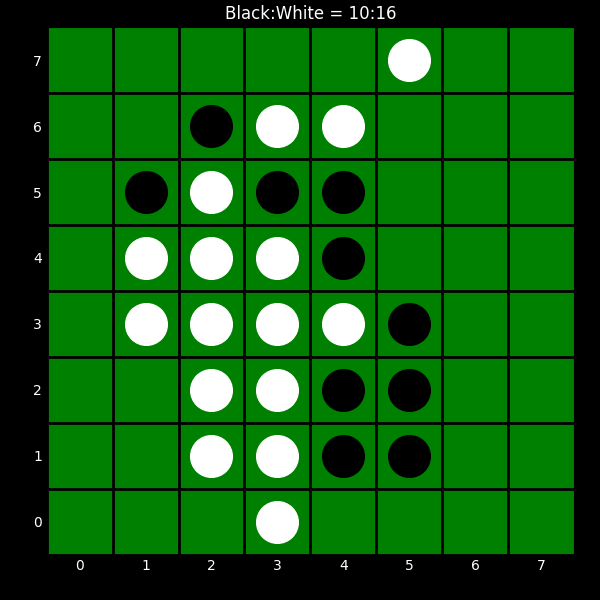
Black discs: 10
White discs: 16